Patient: sex M, age 72
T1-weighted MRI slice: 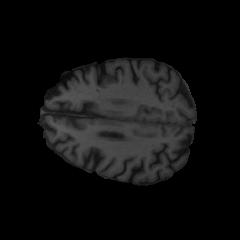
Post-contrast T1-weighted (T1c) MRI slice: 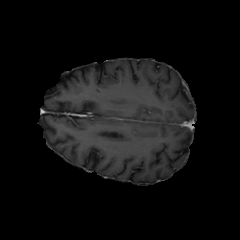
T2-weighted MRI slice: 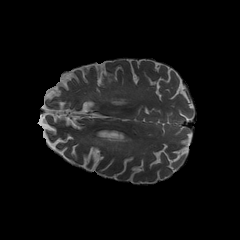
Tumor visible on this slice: no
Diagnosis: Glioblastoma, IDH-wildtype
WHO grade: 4